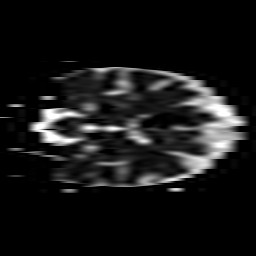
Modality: ADC
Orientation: coronal
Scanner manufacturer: ge
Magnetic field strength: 1.5 T
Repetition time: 7.5 s
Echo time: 0.0964 s